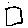
Label: square